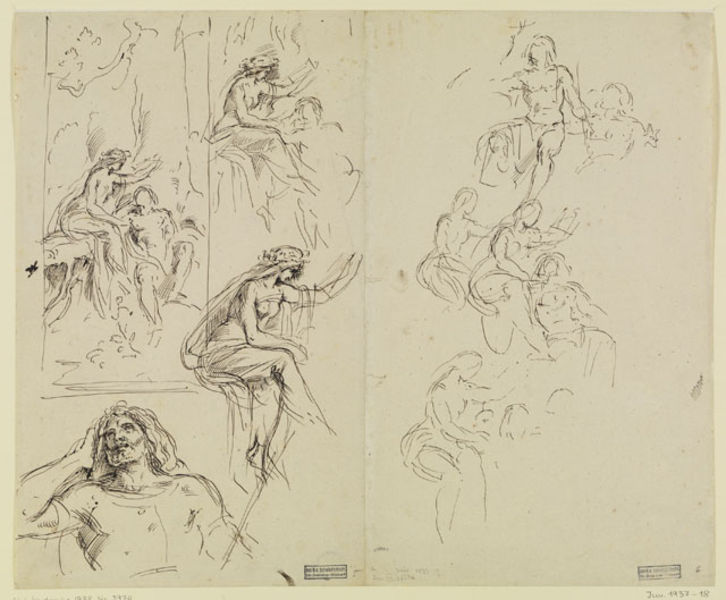
Titel: Studienblatt mit Kompositionsentwurf und Einzelskizzen zu "König Krokus und die Waldnymphe"
Künstler: Moritz von Schwind
Standort: Karlsruhe
Institution: Staatliche Kunsthalle Karlsruhe
Schlagwörter: hands, men, people, white, window, women, arm, black, dress, face, figures, gray, green, hair, lady, nose, old, sit, sitting, woman, brown, flower, man, naked, nude, tree, head, trees, eyes, drawing, black and white, mouth, scarf, line, outline, sketch, beard, couple, faces, drape, love, arms, plan, ink, draft, drawings, plans, pocket, study, pencil, draw, form, legs, lines, breasts, god, book, figure, flow, tan, branch, still, gesture, shirt, staff, lay, lie, pet, action, recline, veil, practice, preparation, historic, stuck, relax, lost, romance, sketches, details, boobs, tits, figue, elbow, parchment, scowl, poses, climb, pencile, wonder, coarse, reclined, positions, #hair, postures, 1957, transition, marvel, several, bree, man and woman reclining